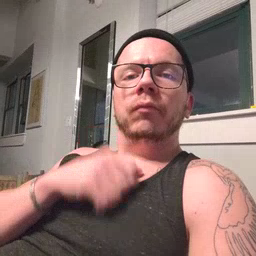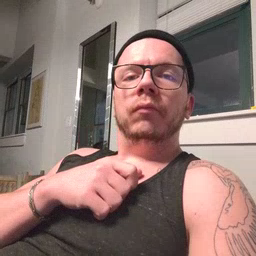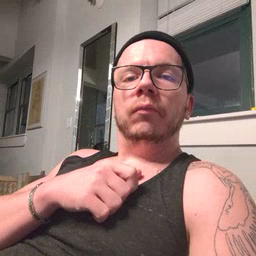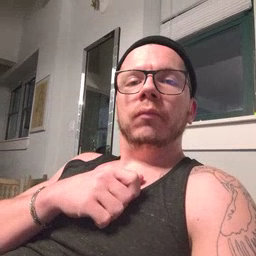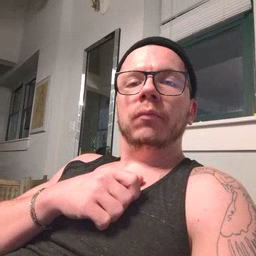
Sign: dry